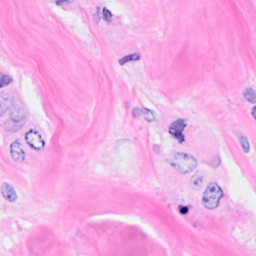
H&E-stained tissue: Breast